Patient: sex M, age 61
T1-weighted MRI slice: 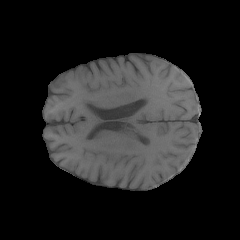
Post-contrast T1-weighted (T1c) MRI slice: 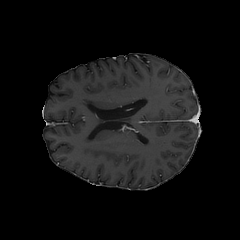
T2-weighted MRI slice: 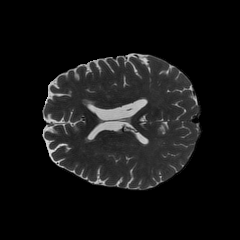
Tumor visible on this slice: no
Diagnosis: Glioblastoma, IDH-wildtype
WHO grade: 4